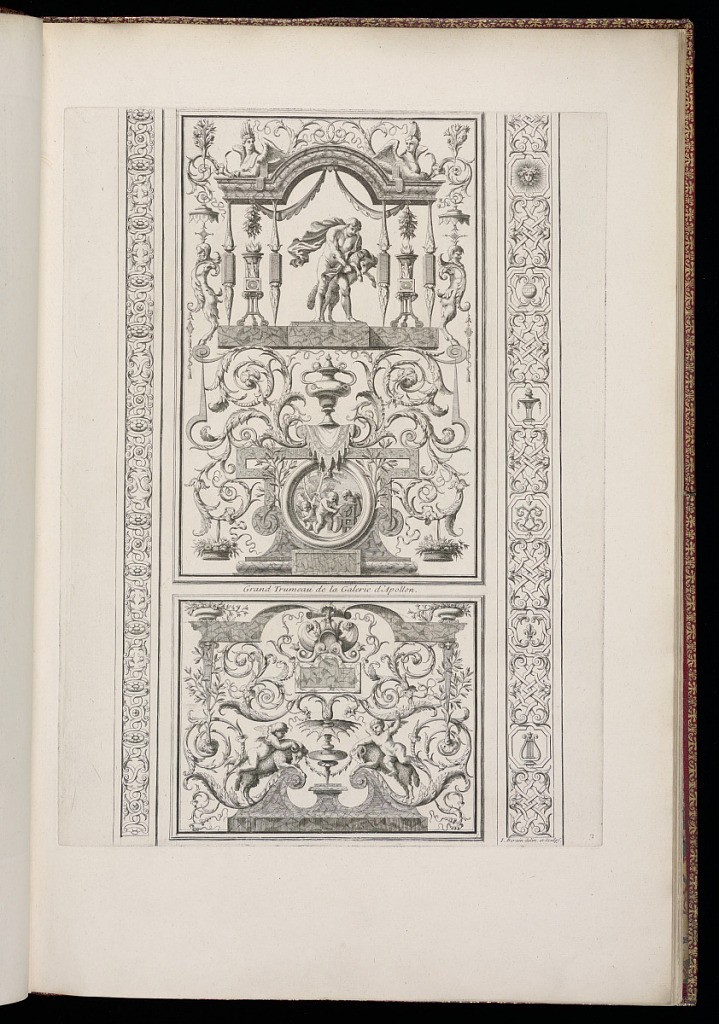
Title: Grand Trumeau de la Galerie d’Apollon.
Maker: Jean Bérain the Younger, French, 1674 – 1726
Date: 1710
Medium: Etching on laid paper
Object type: Bound print
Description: Third plate from a series of prints depicting the ornament and interiors of the King's apartment at the Royal palaces of the Louvre and the Tuileries, part of the Cabinet du Roi (King's Cabinet) series published by the Imprimerie Royale. The plate depicts the ornamental panelling between doors or windows in the Gallery of Apollo at the Louvre. The two central panels and the flanking narrow panels are ornamented with grotesque and arabesque motifs, including strapwork, fleurons, rosettes, masks, acanthus leaves, shells, and fleurs-de-lys. The upper central panel features a canopied platform with a man fighting a bull and a lower round cartouche with cupids sharpening their arrows. The grotesque ornament includes a snake handled vase, baskets of flowers, drapery, and sphinxes. The lower central panel features dolphins, baskets with flowers, and two winged cupids wrestling with bulls. The plate is titled, signed, and numbered.